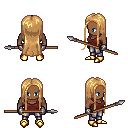
a pixel art fantasy rpg character, male body template, human, dark skin, maroon pirate shirt, metal pants, light blonde extra-long hairstyle, metal gloves, gold boots, spear, four views (front, back, left, right), 2x2 character sprite sheet, small pixel art, hard edges, no anti-aliasing